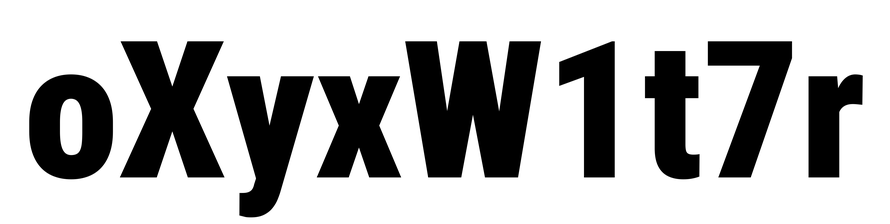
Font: Roboto_Condensed_Black